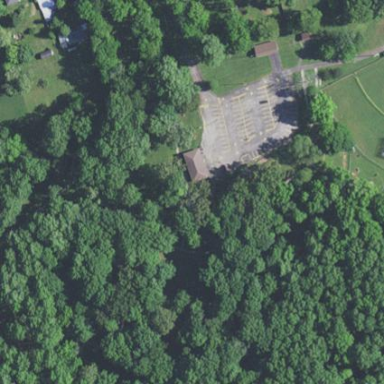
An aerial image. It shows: Park.